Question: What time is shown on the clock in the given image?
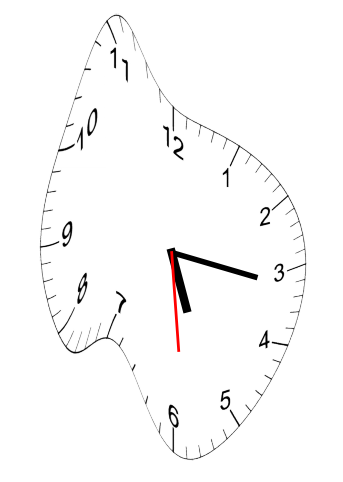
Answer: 05:16:29